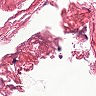
Metastatic tissue present: no